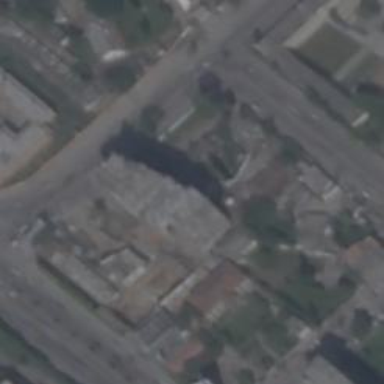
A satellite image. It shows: Commercial building.